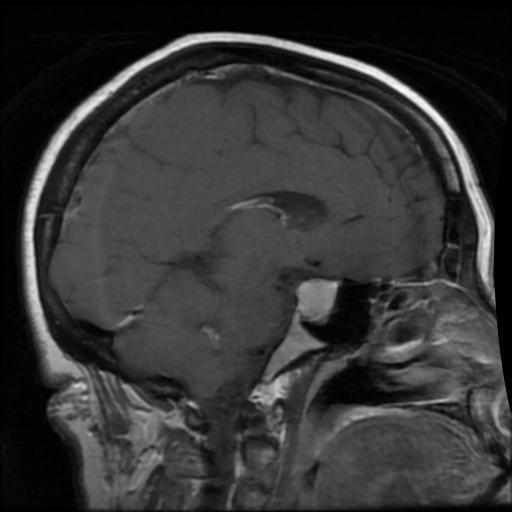
Label: pituitary